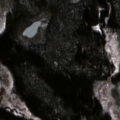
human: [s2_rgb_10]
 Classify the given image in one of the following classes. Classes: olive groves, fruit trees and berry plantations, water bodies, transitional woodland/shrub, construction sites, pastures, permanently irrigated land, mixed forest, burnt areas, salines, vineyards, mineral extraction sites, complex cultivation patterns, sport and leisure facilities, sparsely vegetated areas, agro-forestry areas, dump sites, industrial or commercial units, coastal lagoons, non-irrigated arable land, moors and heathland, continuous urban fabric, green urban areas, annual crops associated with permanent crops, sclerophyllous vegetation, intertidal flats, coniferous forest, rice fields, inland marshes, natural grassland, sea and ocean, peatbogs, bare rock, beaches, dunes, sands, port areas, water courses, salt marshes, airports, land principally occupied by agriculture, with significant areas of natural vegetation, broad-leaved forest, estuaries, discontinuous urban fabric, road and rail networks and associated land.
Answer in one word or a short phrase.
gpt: coniferous forest, mixed forest, peatbogs, water bodies